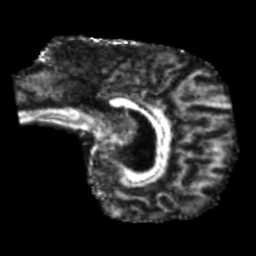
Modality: FA
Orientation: sagittal
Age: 46
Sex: male
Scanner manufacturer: siemens
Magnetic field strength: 3 T
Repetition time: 5.25 s
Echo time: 0.08 s